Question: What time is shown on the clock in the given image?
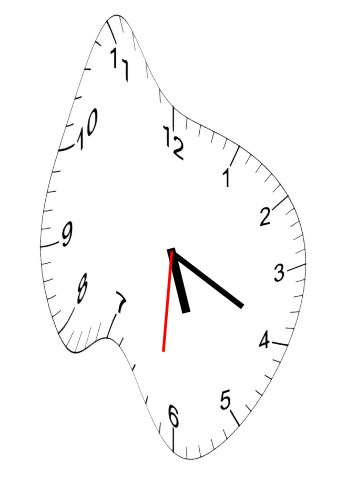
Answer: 05:19:31